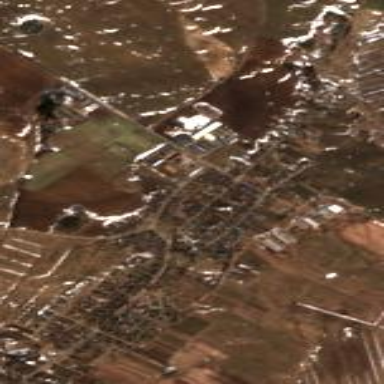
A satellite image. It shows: Rural residential area.